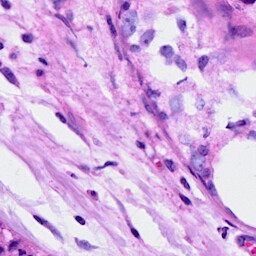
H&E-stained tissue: Breast